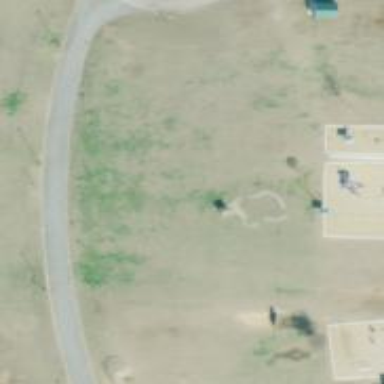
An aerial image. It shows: Disc golf basket.